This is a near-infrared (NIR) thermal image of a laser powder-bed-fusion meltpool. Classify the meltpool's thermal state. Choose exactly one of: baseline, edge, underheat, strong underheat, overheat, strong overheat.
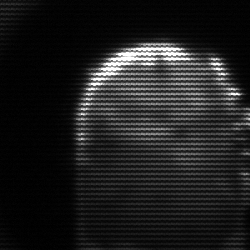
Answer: baseline